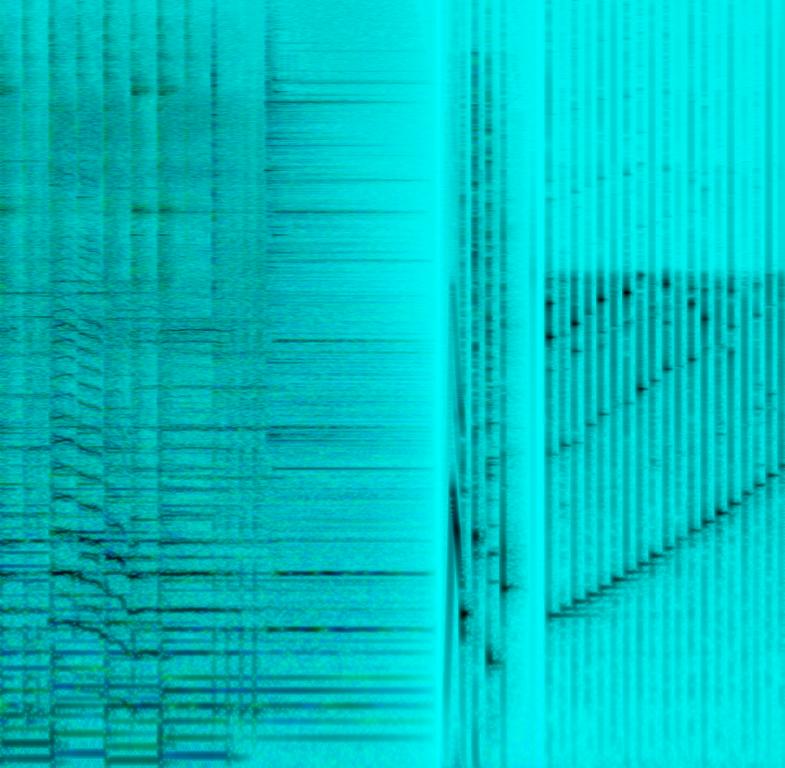
This audio contains sound effects like horn honking and mallet instruments walking up the scale. This may be playing on a machine in a casino.